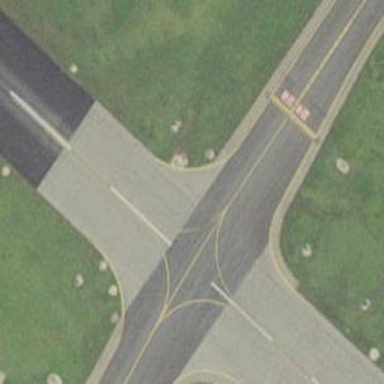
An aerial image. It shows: View of taxiway at the airport.